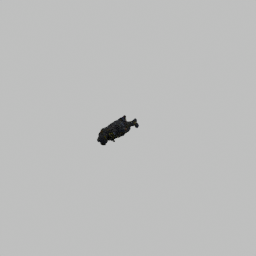
Label: people